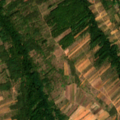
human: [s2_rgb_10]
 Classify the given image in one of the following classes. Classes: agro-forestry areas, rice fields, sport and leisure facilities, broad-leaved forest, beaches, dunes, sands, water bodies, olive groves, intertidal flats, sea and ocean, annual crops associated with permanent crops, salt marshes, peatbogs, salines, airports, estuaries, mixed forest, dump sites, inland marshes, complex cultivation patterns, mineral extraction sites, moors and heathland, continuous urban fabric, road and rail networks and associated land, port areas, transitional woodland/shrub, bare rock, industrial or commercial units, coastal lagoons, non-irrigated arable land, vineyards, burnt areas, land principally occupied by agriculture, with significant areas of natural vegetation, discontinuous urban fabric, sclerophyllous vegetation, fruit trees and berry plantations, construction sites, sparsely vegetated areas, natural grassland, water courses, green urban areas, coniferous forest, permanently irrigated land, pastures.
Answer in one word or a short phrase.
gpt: fruit trees and berry plantations, complex cultivation patterns, land principally occupied by agriculture, with significant areas of natural vegetation, broad-leaved forest